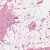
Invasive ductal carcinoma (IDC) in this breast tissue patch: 0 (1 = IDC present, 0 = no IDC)